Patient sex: M
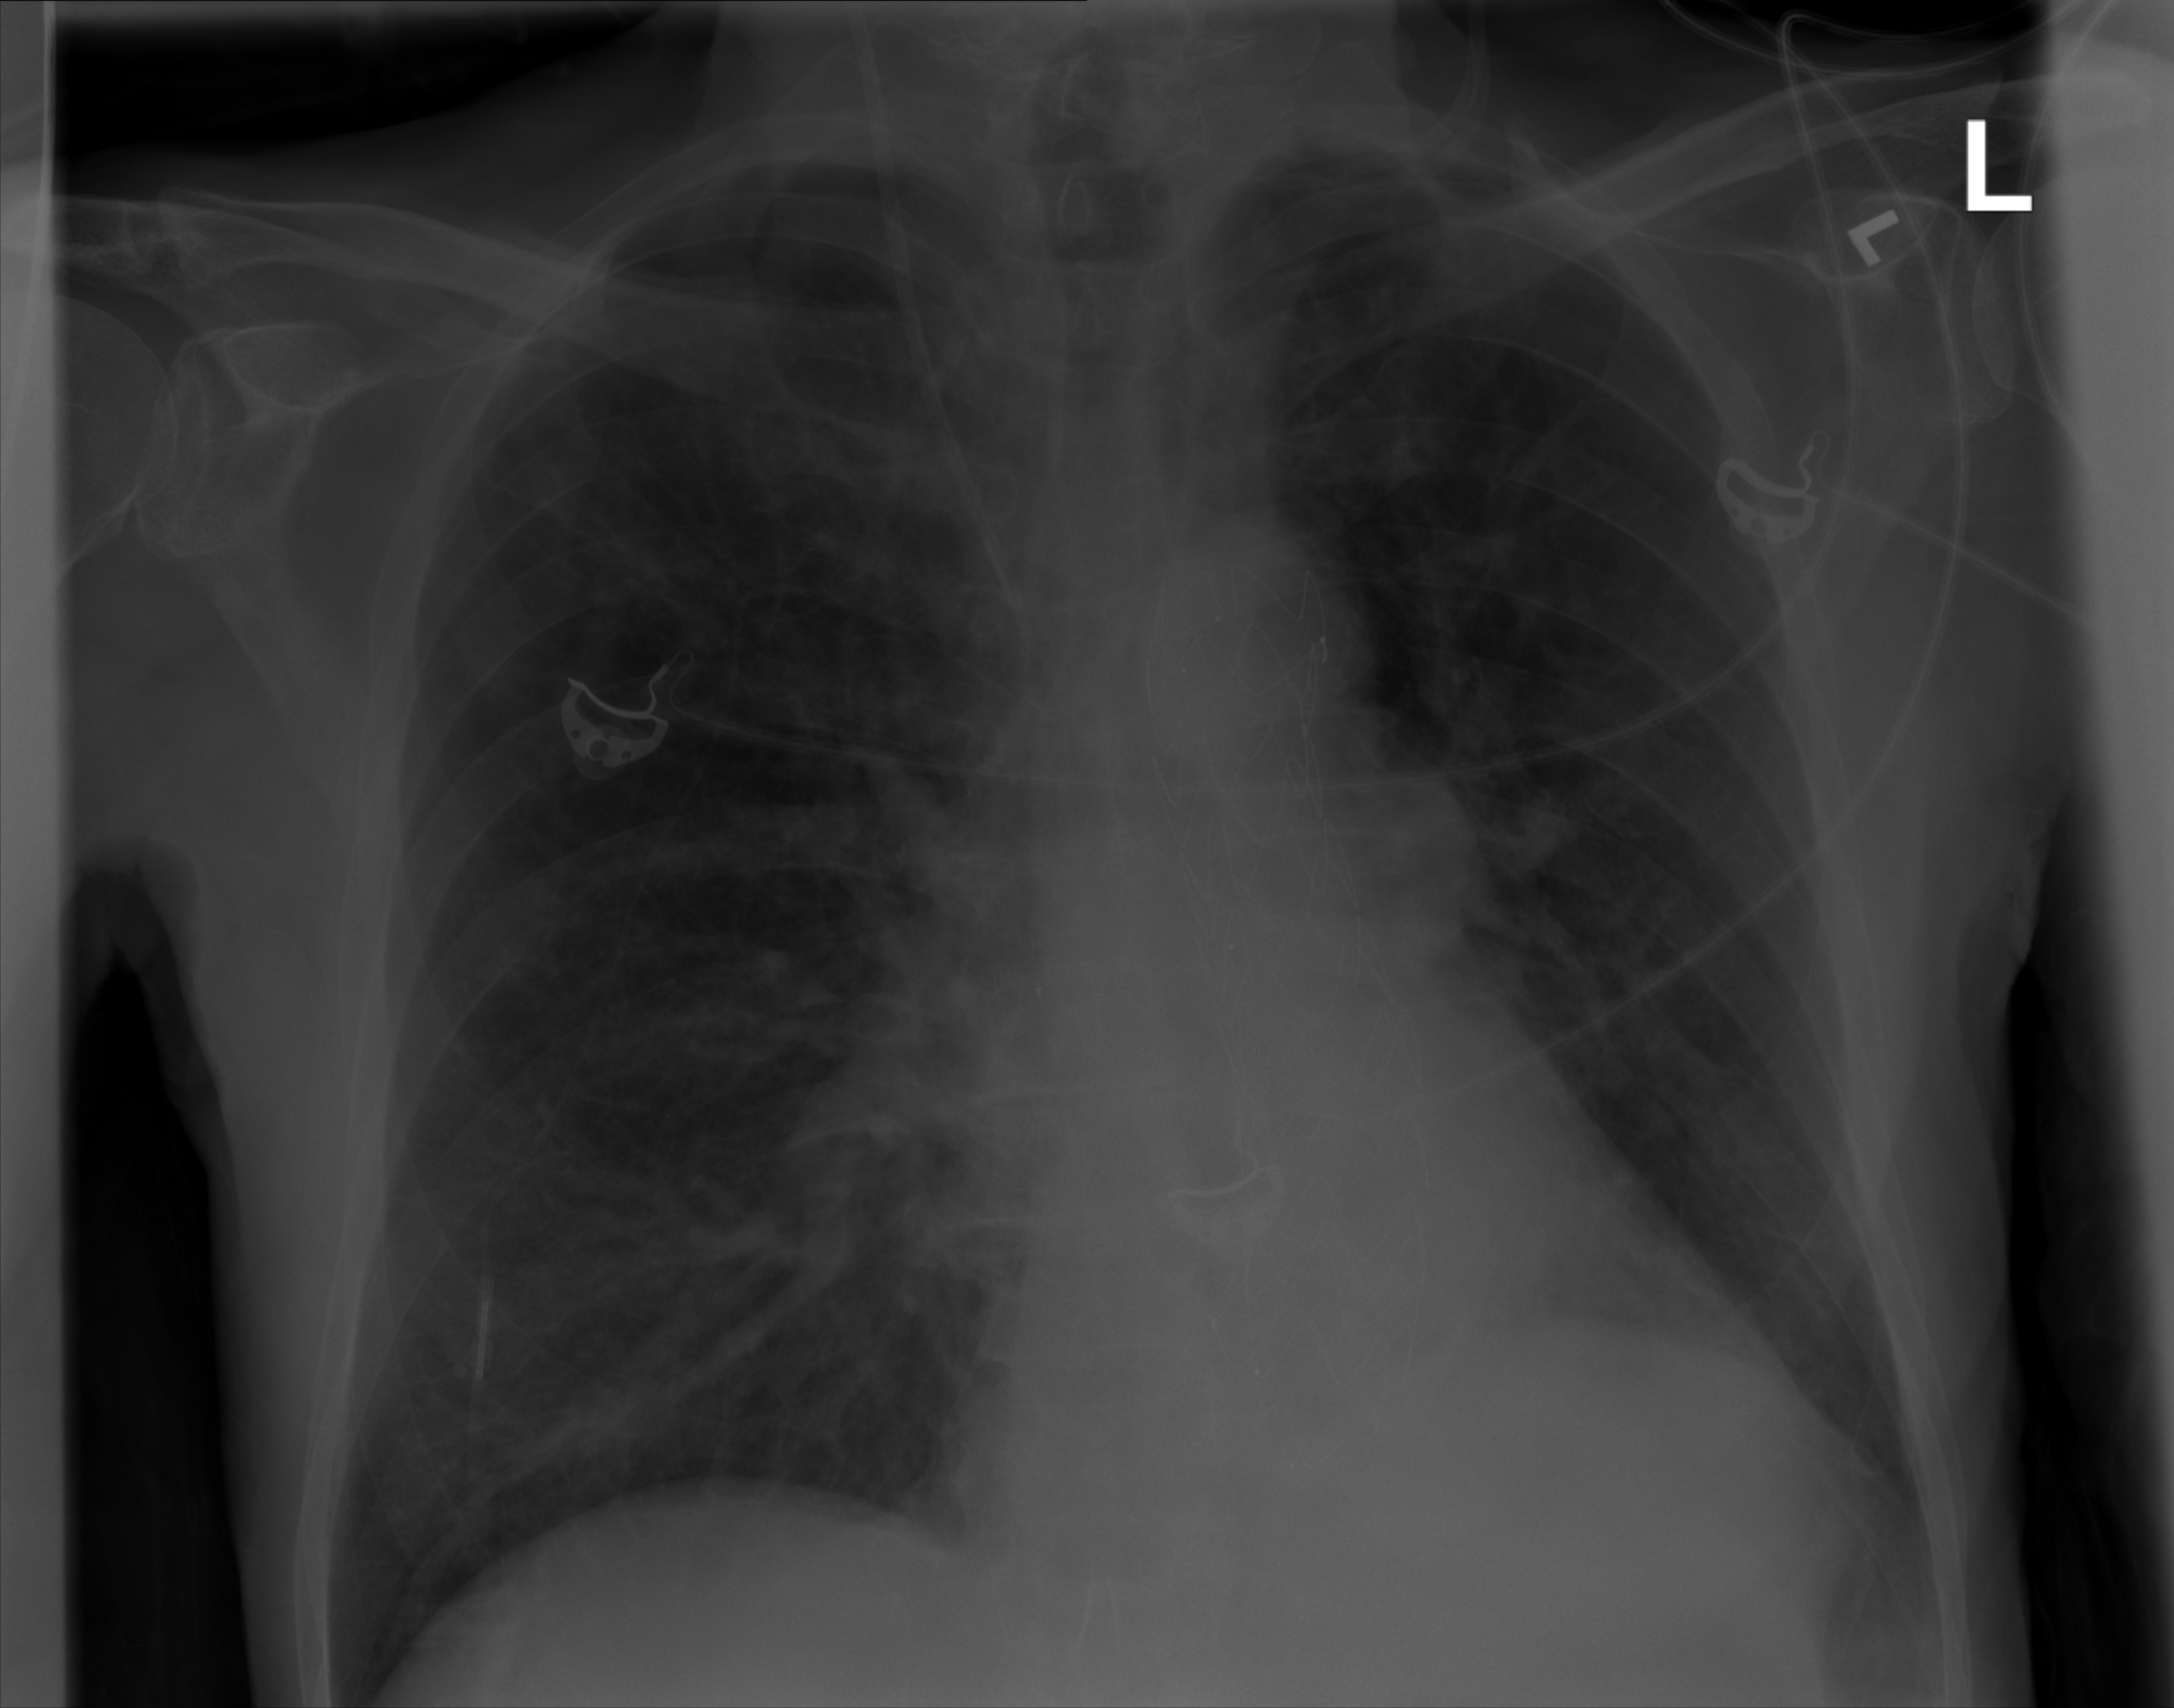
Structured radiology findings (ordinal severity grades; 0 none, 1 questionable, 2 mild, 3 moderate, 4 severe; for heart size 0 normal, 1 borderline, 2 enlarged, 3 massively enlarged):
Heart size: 0
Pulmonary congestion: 2
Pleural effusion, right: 0
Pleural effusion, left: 0
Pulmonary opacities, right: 0
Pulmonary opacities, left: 0
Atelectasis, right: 0
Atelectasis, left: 0